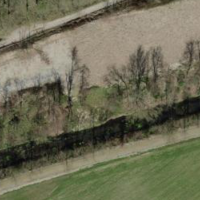
EUNIS habitat code: 41
Species observed at this site:
Sylvia atricapilla
Pararge aegeria